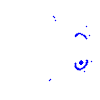
Particle: kaon